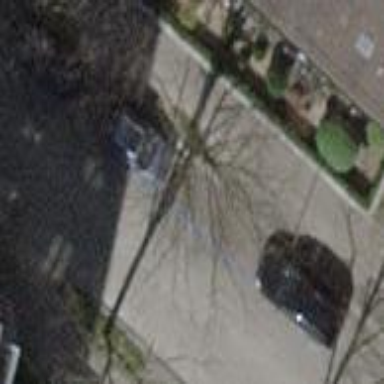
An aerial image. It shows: Parking lane for vehicles.